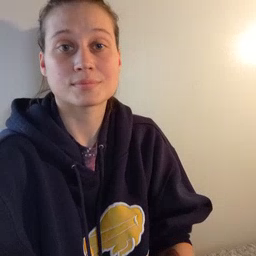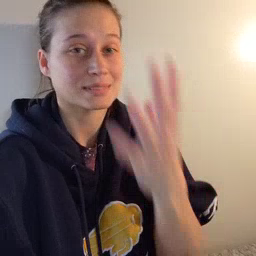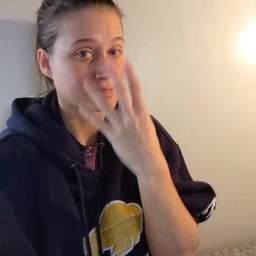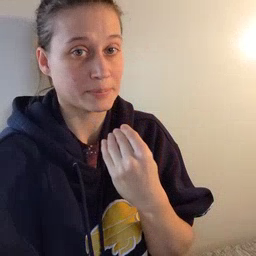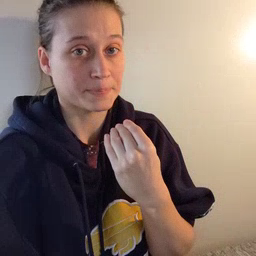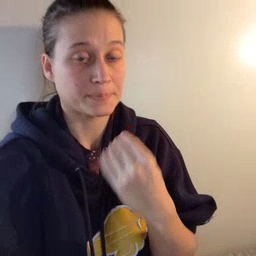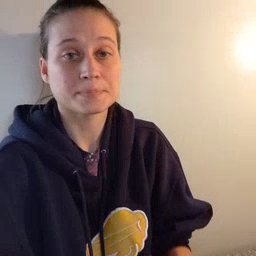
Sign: sleep